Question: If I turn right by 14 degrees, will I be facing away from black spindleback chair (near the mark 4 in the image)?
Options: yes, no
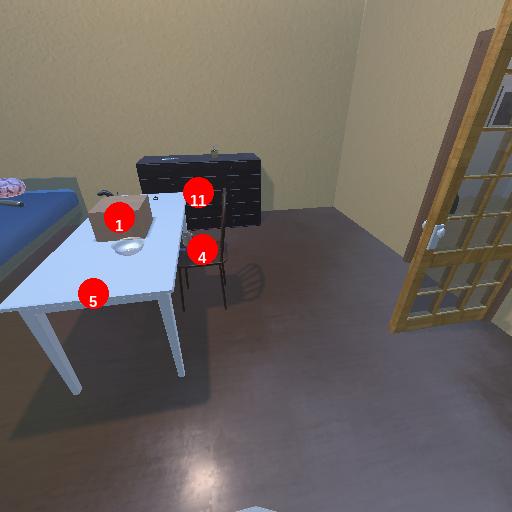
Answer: yes